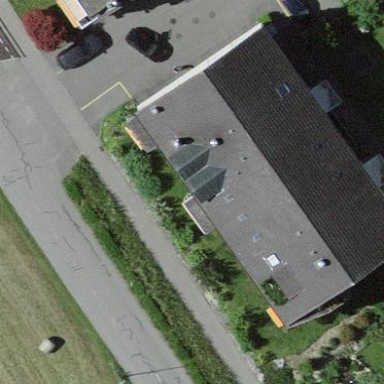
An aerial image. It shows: Gabled roof on building that houses apartments.